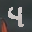
Label: 4